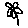
Label: flower